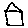
Label: house